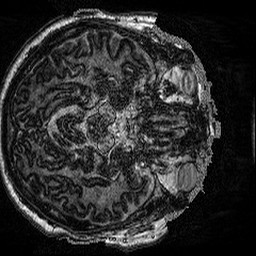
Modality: MP2RAGE
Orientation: axial
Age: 69
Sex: male
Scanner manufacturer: siemens
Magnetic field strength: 3 T
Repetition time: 5 s
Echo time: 0.00298 s